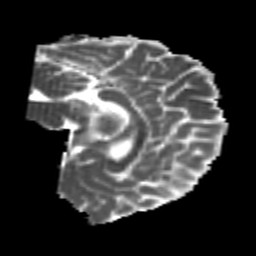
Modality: MD
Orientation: sagittal
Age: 25
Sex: male
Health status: healthy
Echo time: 0.074 s